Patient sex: M
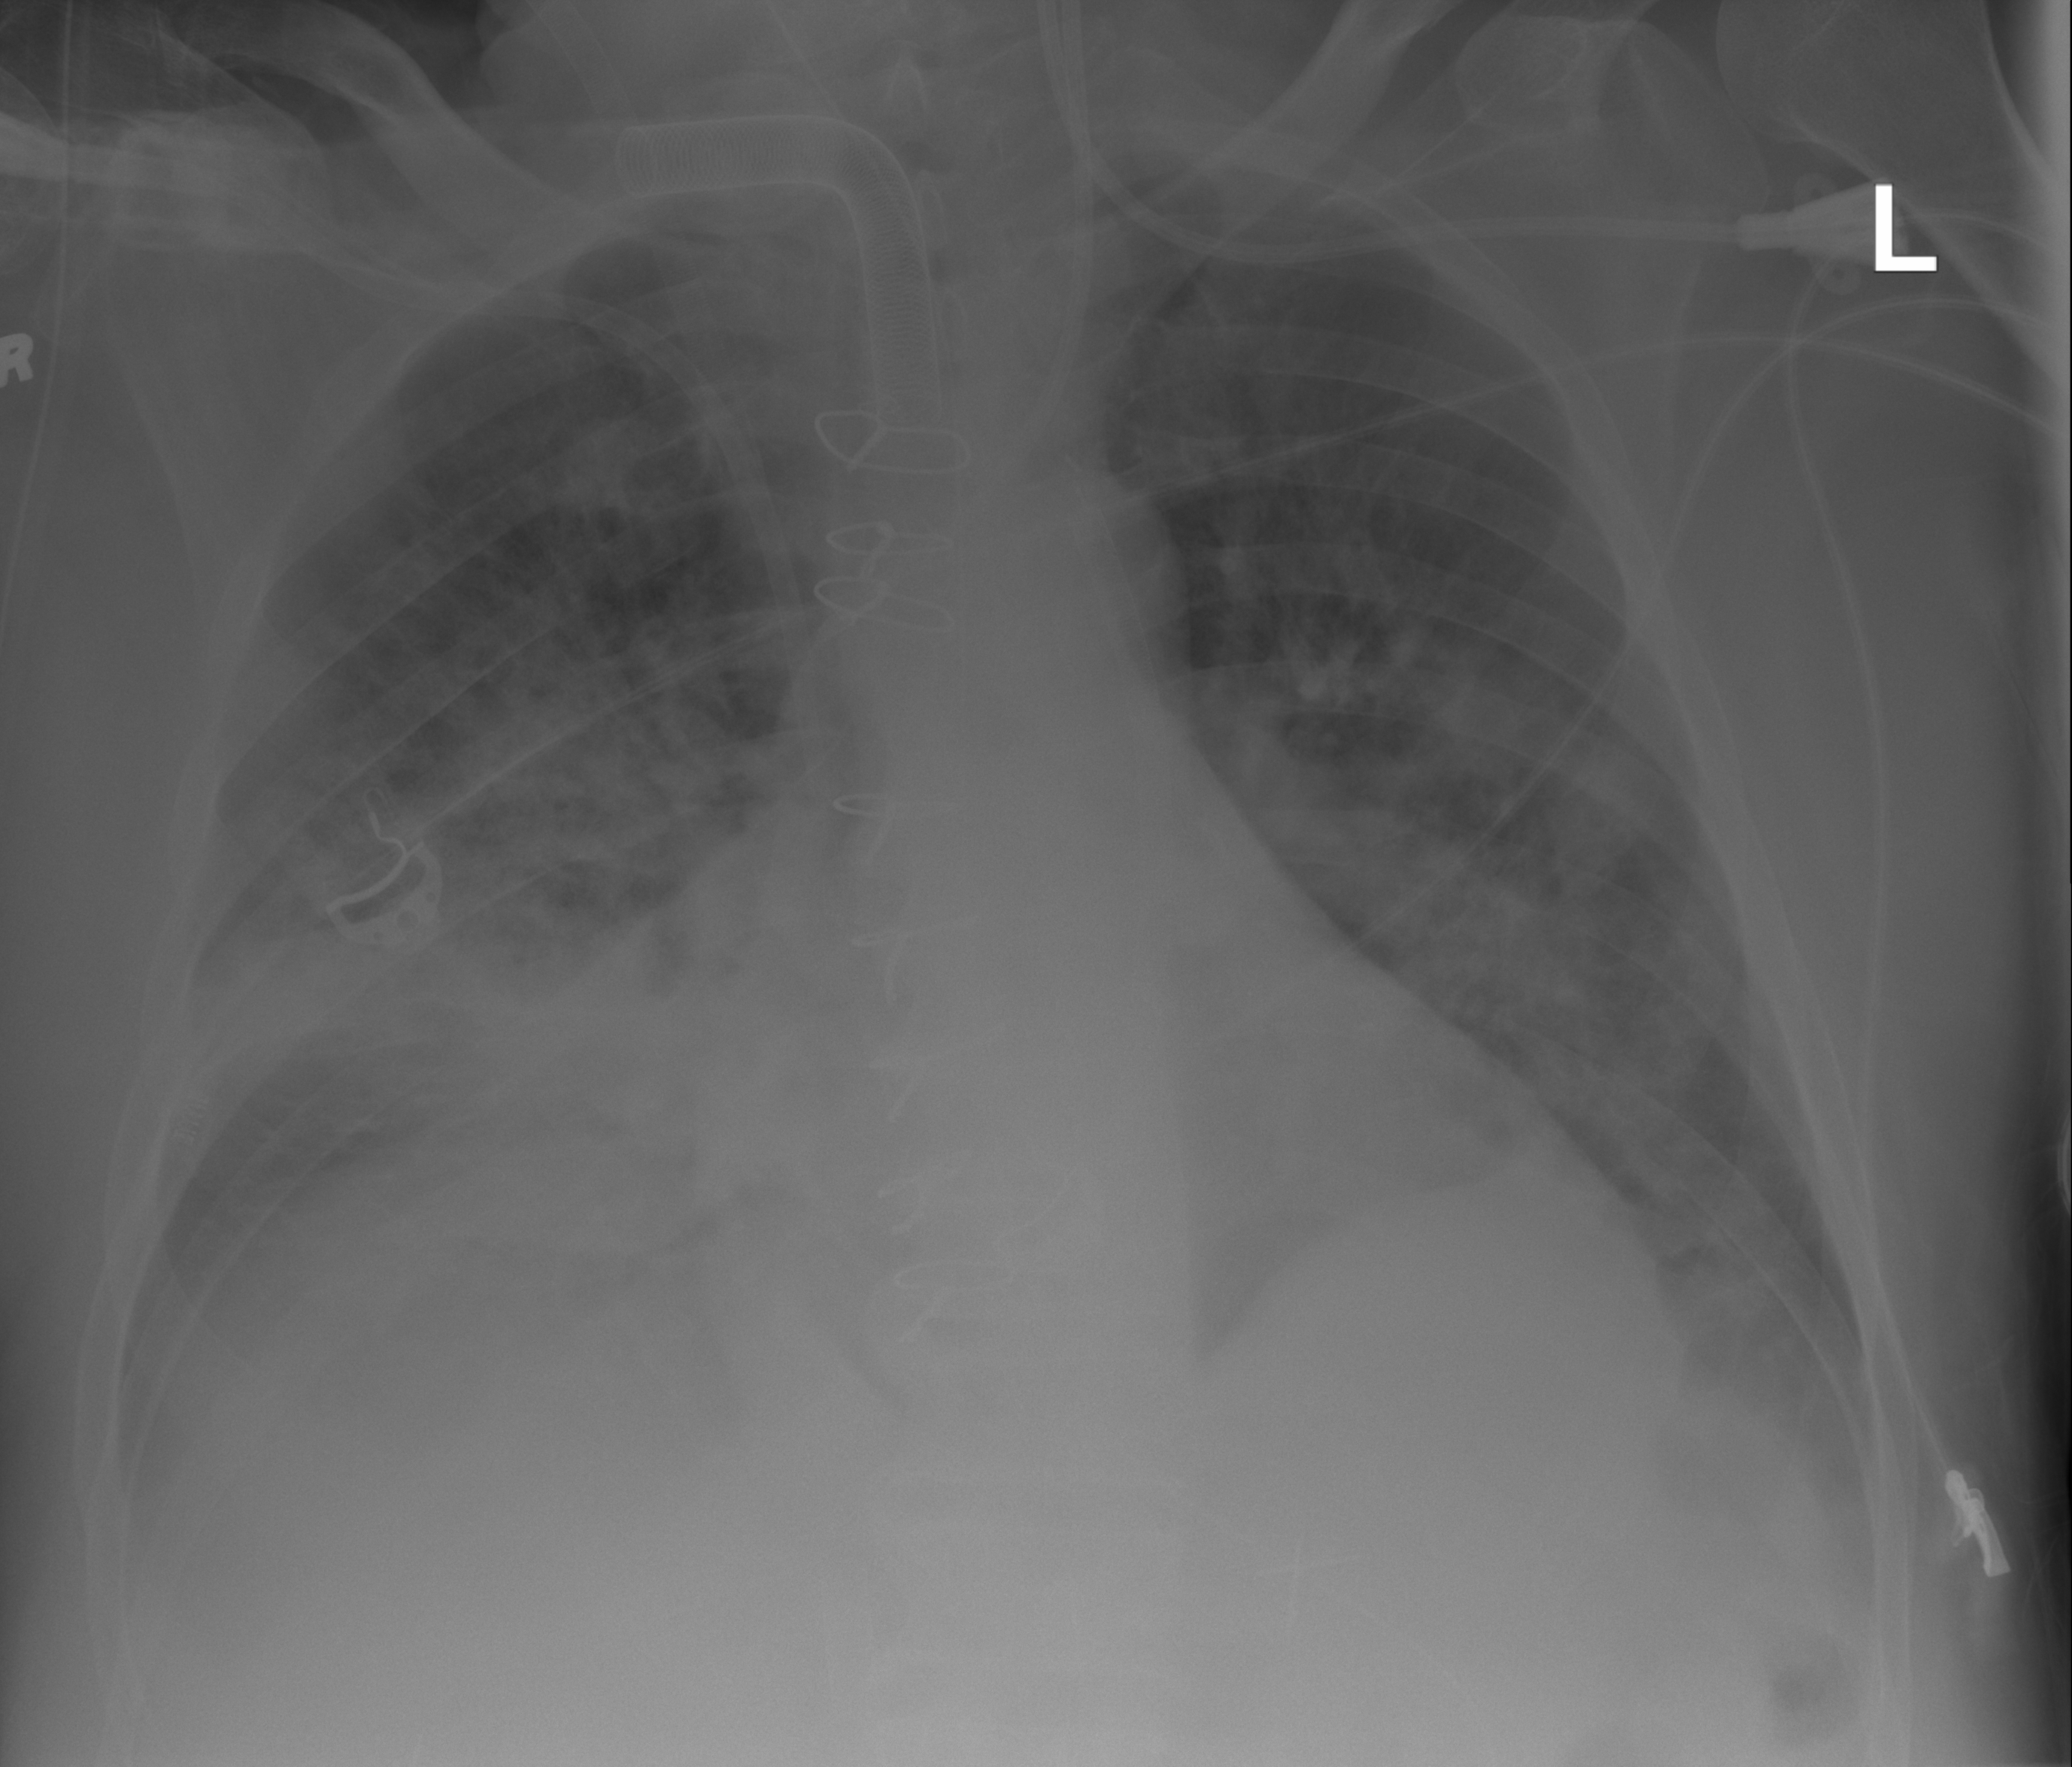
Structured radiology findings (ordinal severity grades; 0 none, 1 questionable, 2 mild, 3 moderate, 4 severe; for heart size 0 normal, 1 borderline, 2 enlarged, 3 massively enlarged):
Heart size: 0
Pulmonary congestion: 2
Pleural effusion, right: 2
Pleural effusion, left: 0
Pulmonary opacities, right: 3
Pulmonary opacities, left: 0
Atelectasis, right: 3
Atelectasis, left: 0